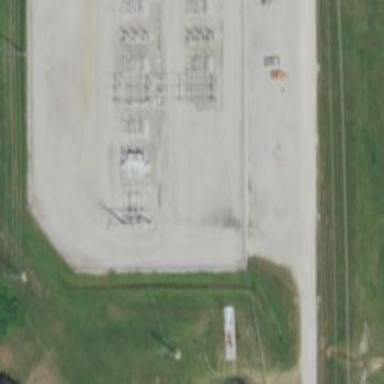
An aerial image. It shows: Switch used for power control.